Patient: sex M, age 55
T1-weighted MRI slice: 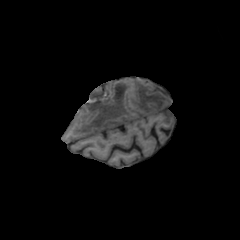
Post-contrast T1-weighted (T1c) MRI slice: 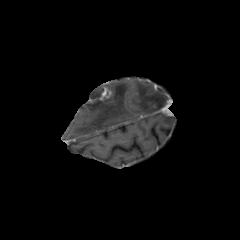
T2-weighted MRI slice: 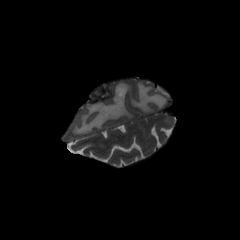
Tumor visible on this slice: yes
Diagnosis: Glioblastoma, IDH-wildtype
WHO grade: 4